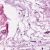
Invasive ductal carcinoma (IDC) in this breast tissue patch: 0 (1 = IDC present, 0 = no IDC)